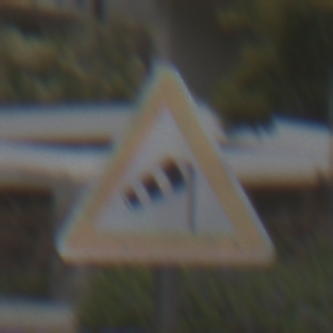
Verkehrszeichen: SeitenwindVonRechts
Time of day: Midday
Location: Outdoor (Urban)
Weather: Overcast
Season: NotSpecified
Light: Natural